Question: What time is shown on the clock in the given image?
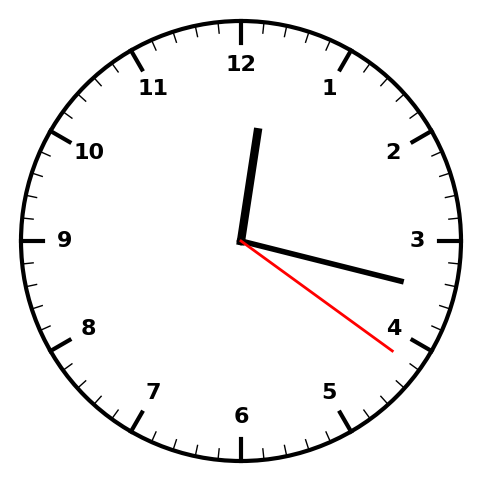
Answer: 12:17:21